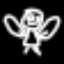
Label: angel